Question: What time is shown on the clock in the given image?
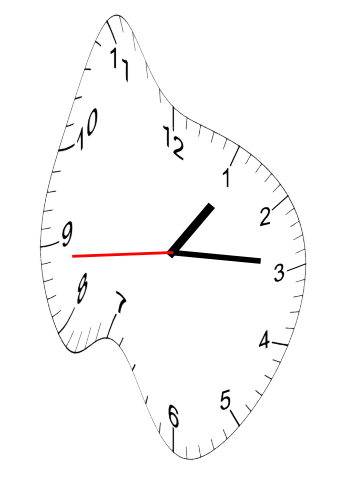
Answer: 01:14:44